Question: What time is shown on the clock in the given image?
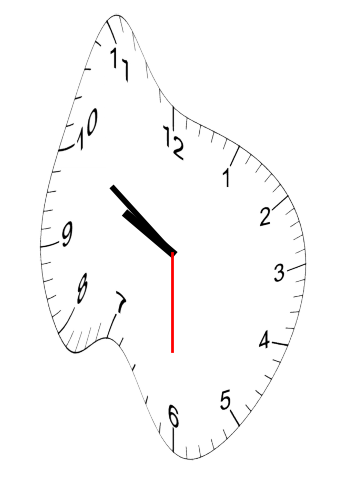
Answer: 09:50:30